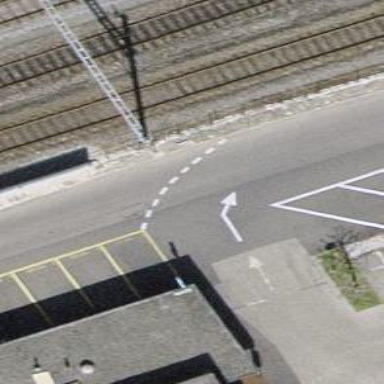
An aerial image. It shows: Asphalt parking aisle road for service vehicles.